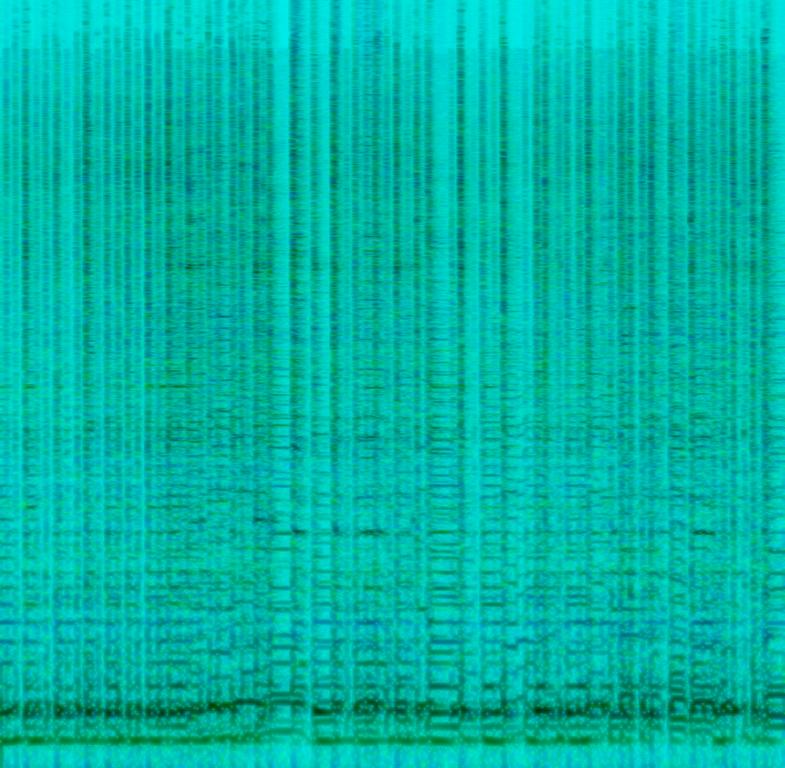
This blues instrumental rock song features an acoustic guitar being aggressively strummed. There are no other instruments in this song. There are no voices in this song. The tempo of this song is fast. The rhythm of this song comprises fast upstrokes and downstrokes. Some of the strums are muted and the main rhythm is played with a mix of open and palm muted techniques.